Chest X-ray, AP view. Patient: 42 years old, sex F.
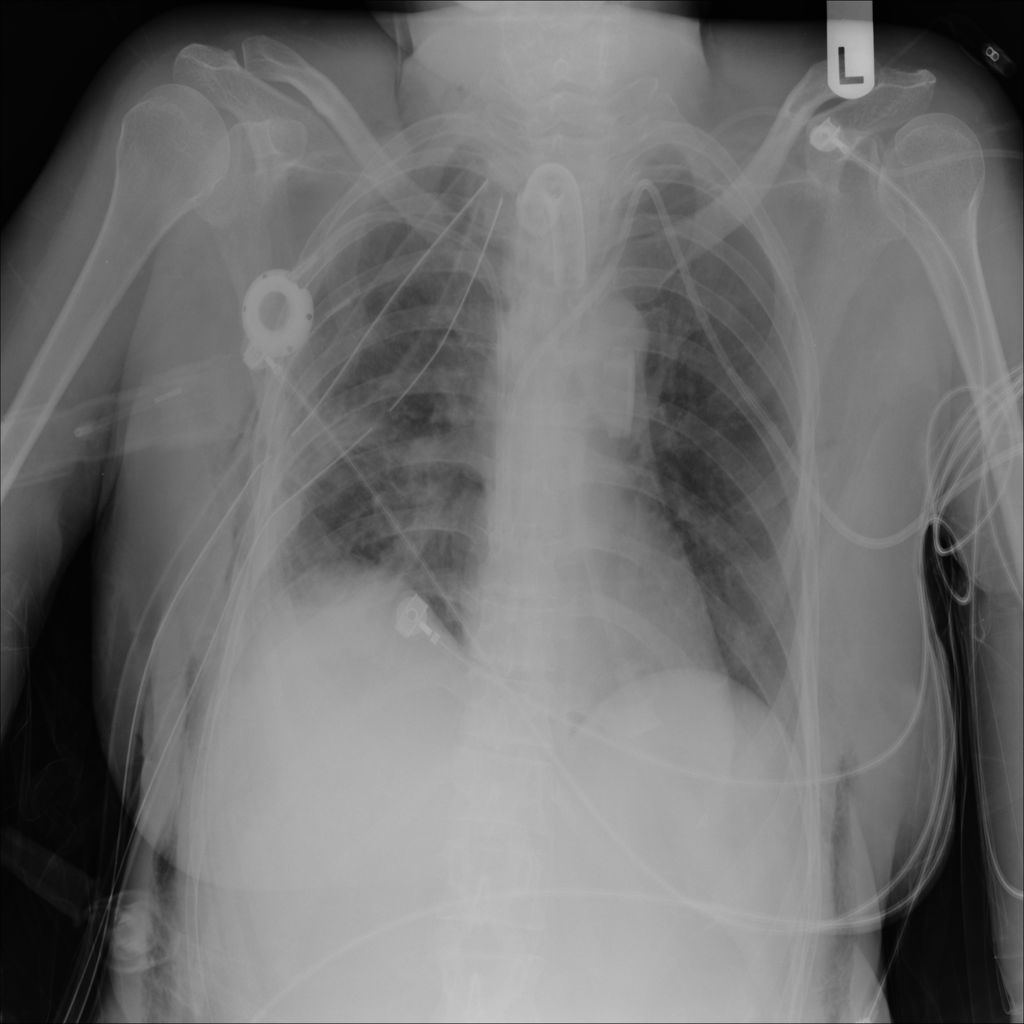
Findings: Atelectasis, Emphysema